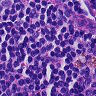
Metastatic tissue present: no